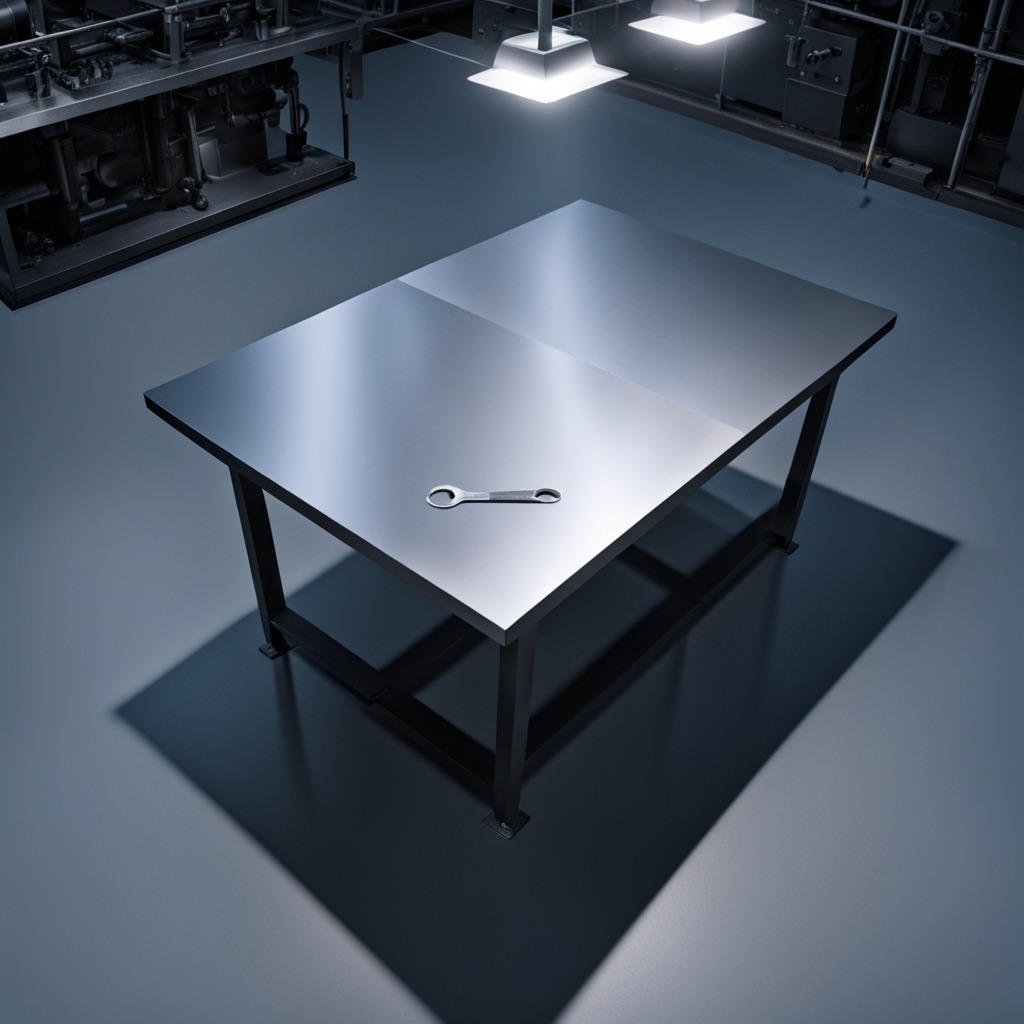
A wrench lies on a clean empty table in a basement in the evening.